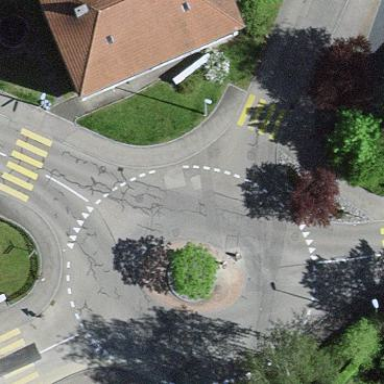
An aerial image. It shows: Roundabout on residential road.